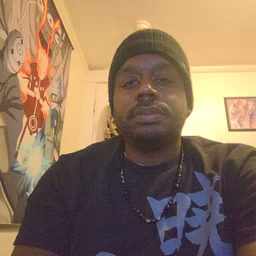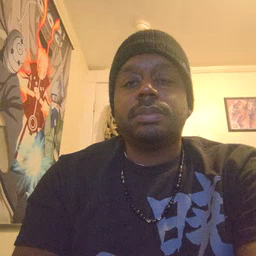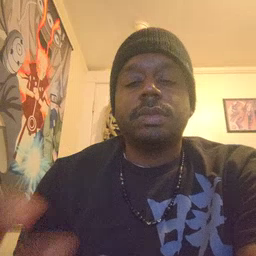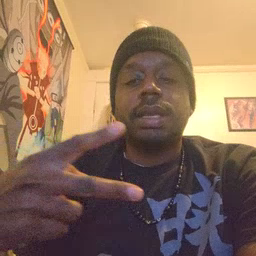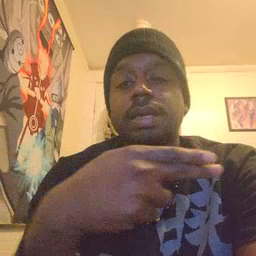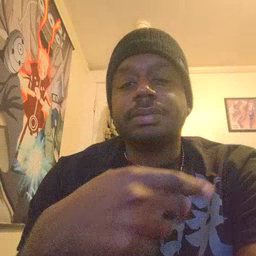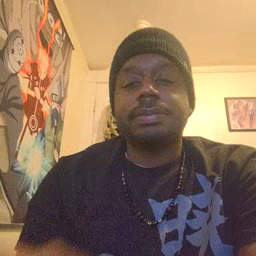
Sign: cut